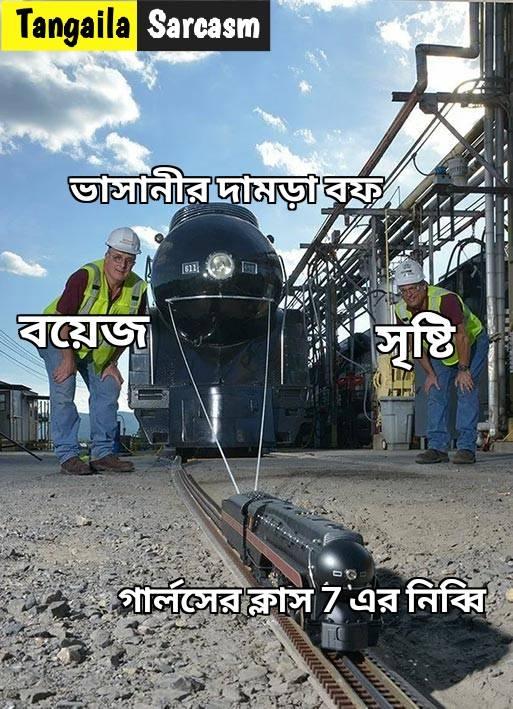
Caption: ভাসানীর দামড়া বফ   বয়েজ   সৃষ্টি   গার্লসের ক্লাস 7 এর নিব্বি
Label: non-hate